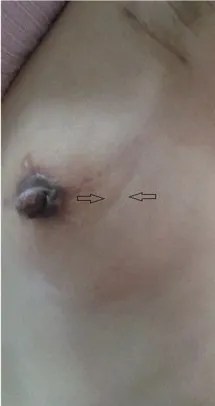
Physical examination of patient with axillary web syndrome. (B) Taut cords radiate to the upper outer quadrant of the breast.
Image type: medical_photograph (skin_photograph)